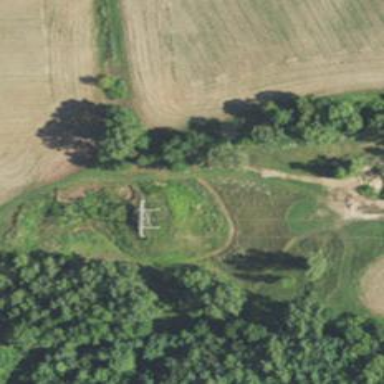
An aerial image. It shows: Power tower.